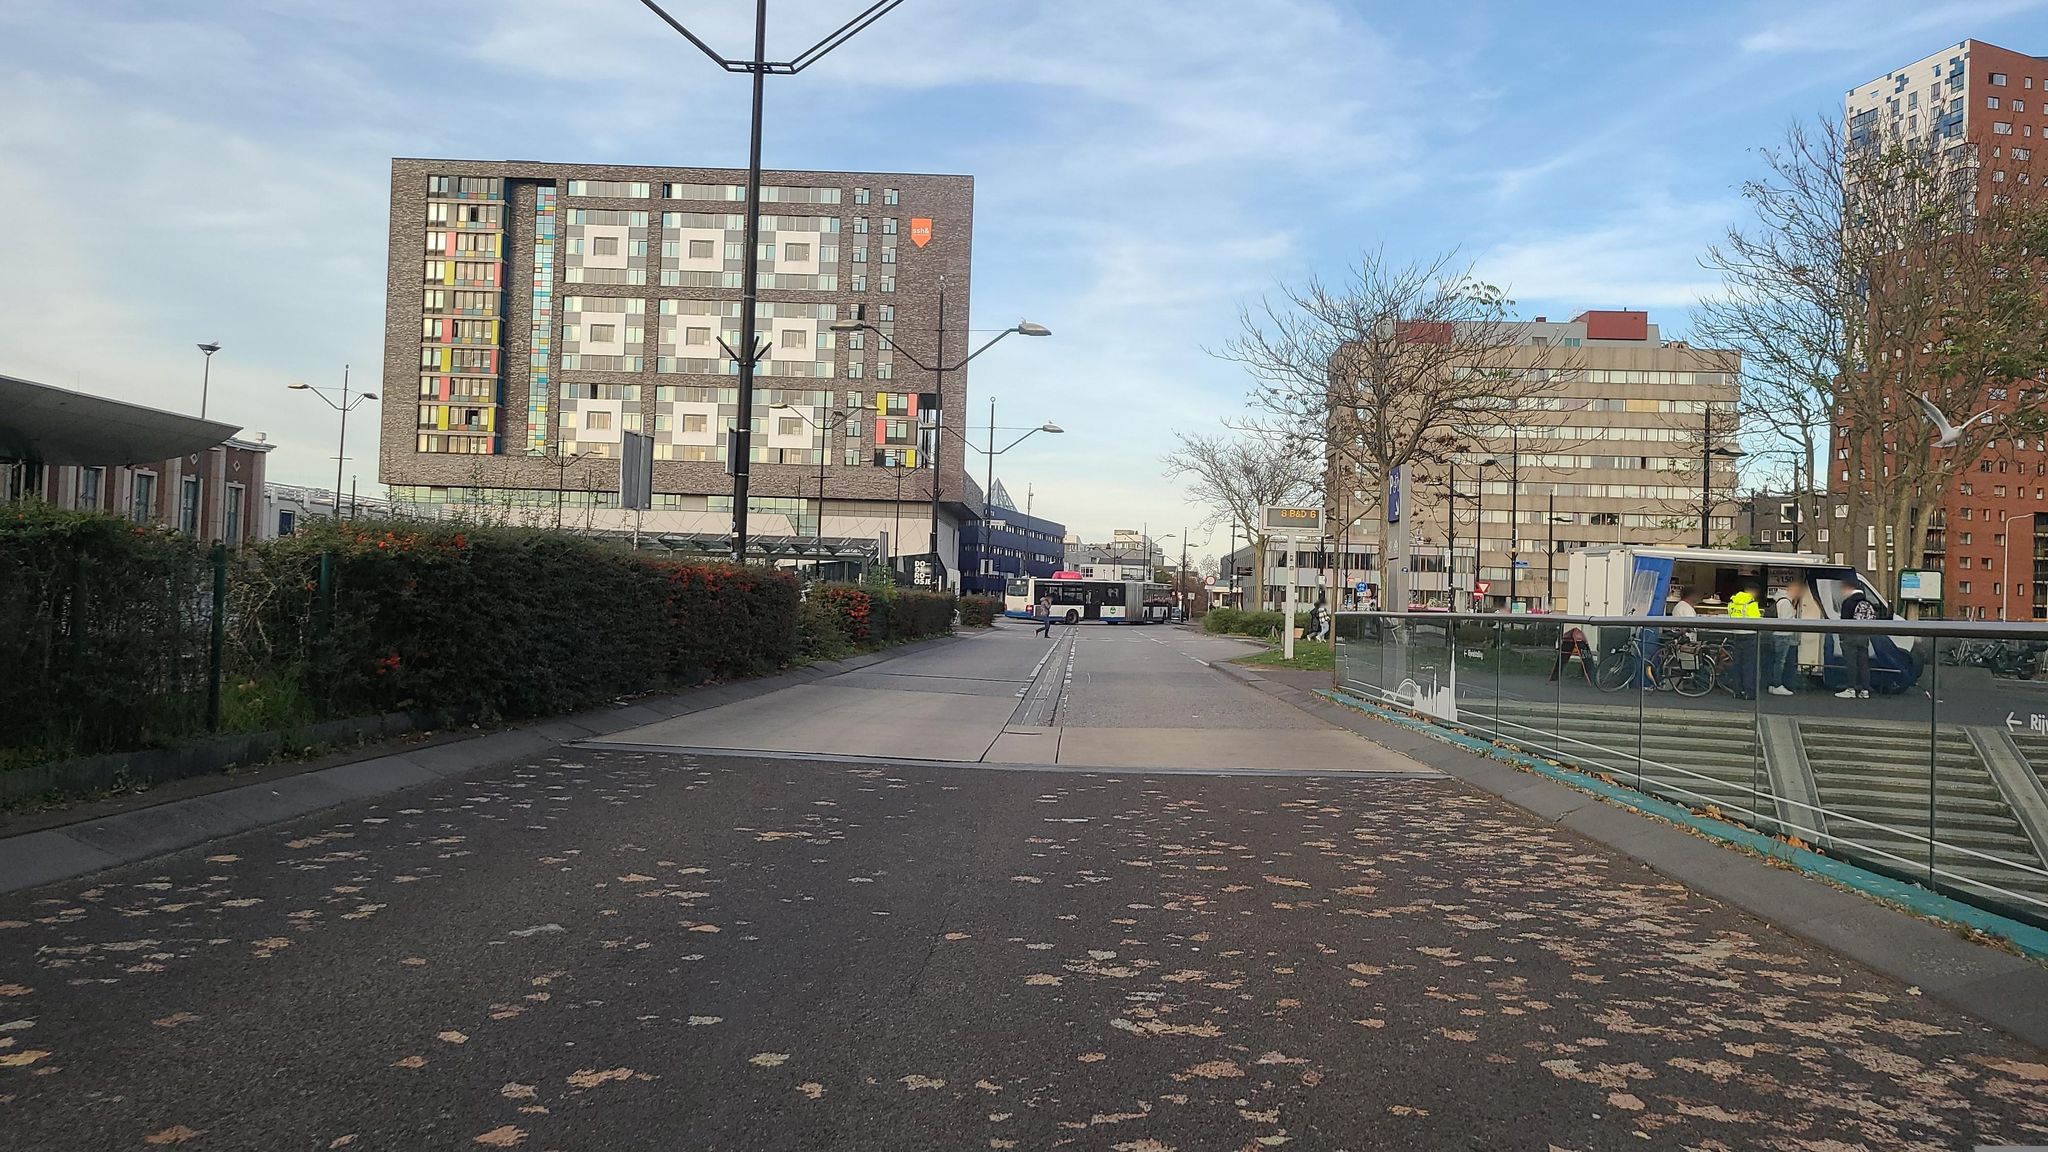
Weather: clear
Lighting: day
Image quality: good
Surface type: walking surface
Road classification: cycleway, footway, steps
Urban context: urban centre
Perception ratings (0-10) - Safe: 7.23, Lively: 6.35, Beautiful: 8.96, Boring: 4.67, Depressing: 6.37, Wealthy: 7.06